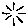
Label: sun